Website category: university
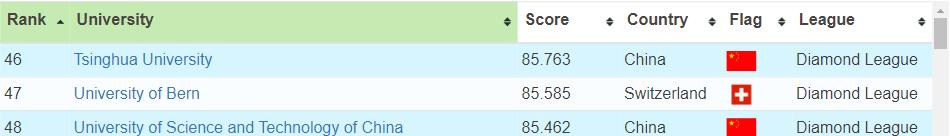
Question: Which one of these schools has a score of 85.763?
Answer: Tsinghua University

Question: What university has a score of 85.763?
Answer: Tsinghua University

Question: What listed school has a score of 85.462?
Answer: University of Science and Technology of China

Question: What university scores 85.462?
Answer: University of Science and Technology of China

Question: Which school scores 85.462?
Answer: University of Science and Technology of China

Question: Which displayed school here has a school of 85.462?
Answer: University of Science and Technology of China

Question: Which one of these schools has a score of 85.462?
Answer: University of Science and Technology of China

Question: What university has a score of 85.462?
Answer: University of Science and Technology of China

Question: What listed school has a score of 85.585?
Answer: University of Bern

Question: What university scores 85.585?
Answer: University of Bern

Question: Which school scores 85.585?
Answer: University of Bern

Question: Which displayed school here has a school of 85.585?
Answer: University of Bern

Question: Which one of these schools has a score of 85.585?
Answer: University of Bern

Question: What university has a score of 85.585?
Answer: University of Bern

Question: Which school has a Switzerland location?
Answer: University of Bern

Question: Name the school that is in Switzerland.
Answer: University of Bern

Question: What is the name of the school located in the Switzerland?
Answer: University of Bern

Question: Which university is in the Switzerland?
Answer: University of Bern

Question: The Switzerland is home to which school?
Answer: University of Bern

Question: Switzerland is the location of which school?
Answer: University of Bern